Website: bh-photo
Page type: customer-info-address
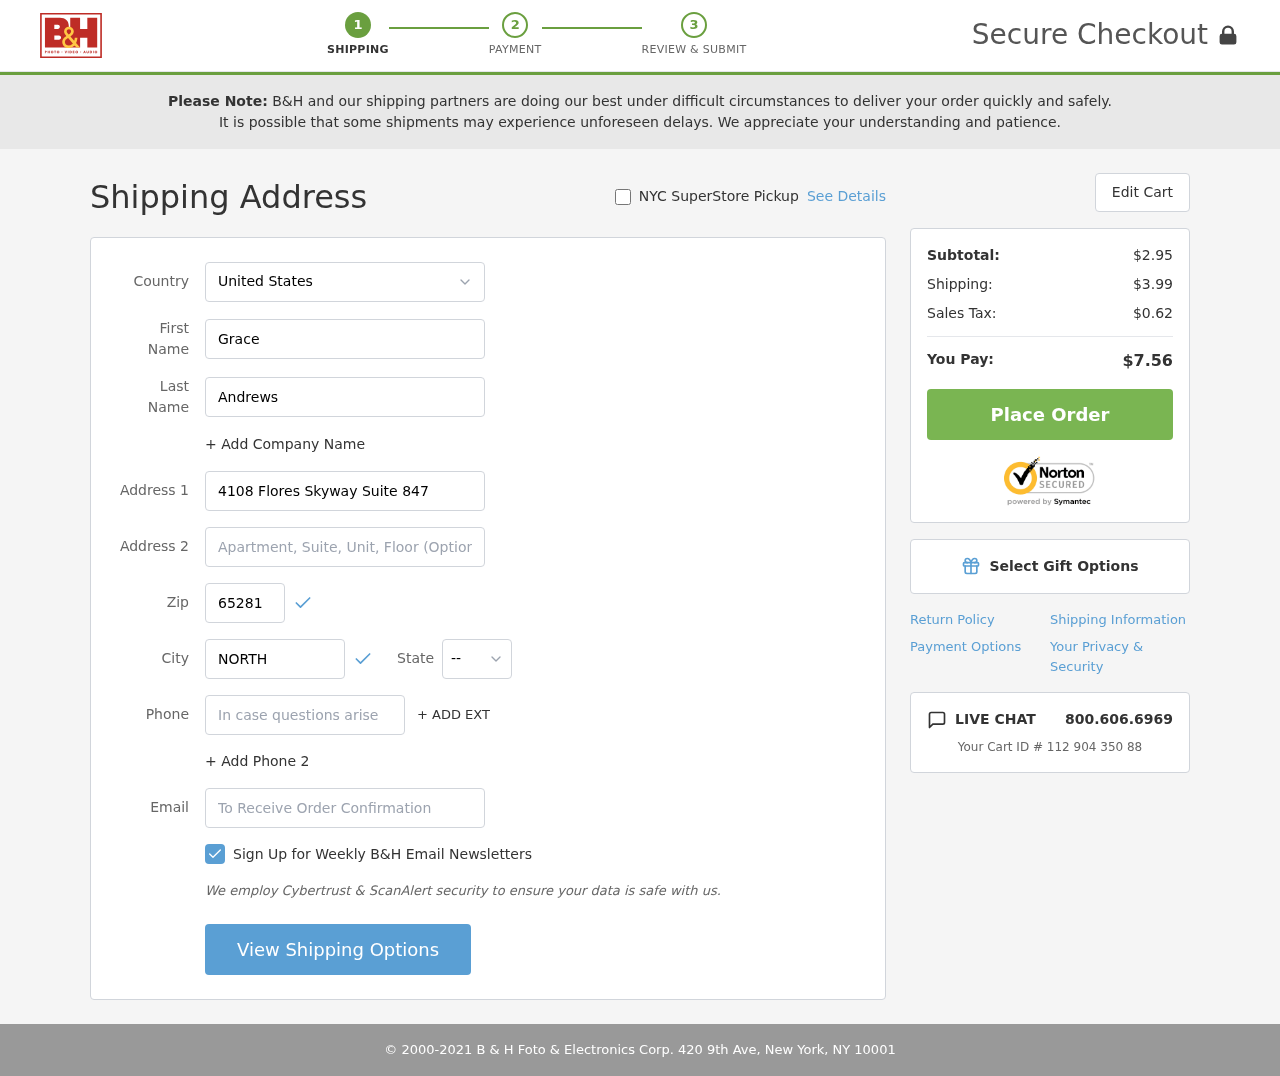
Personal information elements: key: PII_CITY
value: North Mark
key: PII_COUNTRY
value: United States
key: PII_EMAIL
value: grace.andrews@yahoo.com
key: PII_FIRSTNAME
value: Grace
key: PII_LASTNAME
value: Andrews
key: PII_PHONE
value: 9922297934
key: PII_POSTCODE
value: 65281
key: PII_STATE_ABBR
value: AZ
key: PII_STREET
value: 4108 Flores Skyway Suite 847
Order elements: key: ORDER_SUBTOTAL
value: $2.95
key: ORDER_SHIPPING_COST
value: $3.99
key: ORDER_TAX
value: $0.62
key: ORDER_TOTAL
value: $7.56
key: ORDER_ID
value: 112 904 350 88